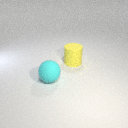
large cyan rubber sphere in front of large yellow rubber cylinder